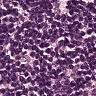
Metastatic tissue present: no